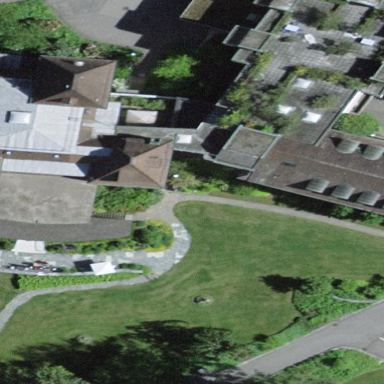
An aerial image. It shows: Clinic.